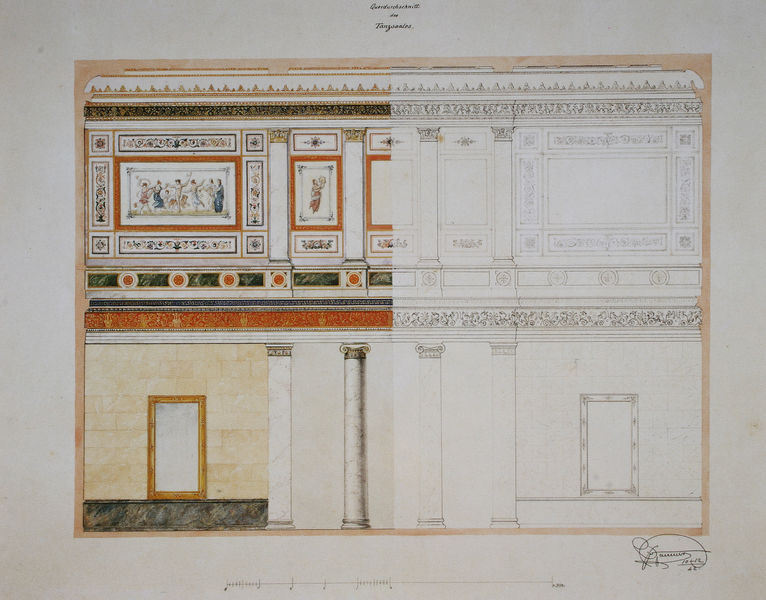
Titel: Königliches Schloß Athen, Querschnitt durch den Tanzsaal
Künstler: Friedrich von Gärtner
Standort: München
Institution: Architekturmuseum der Technischen Universität
Schlagwörter: blau, weiß, aquarell, gelb, grün, ocker, blumen, braun, bunt, fenster, grau, marmor, orange, pfeiler, raum, schwarz, skizze, säule, säulen, tür, zeichnung, zimmer, dach, gebäude, haus, rot, schloss, beige, malerei, ornament, tanz, wand, architektur, rahmen, stein, bild, signatur, spiegel, felder, figur, gold, reich, blatt, relief, farbig, papier, fassade, türen, farbe, grafik, graphik, linien, türe, pilaster, saal, figuren, dekoration, kartusche, salon, detail, gerade, ornamente, verzierung, stuck, antike, unterschrift, palast, palazzo, linie, koloriert, bleistift, mosaik, entwurf, kapitelle, kapitell, fries, sims, gesims, frontalansicht, wandaufriss, ionisch, halb, geschosse, plan, fresko, geraden, römisch, kapitel, fesnter, gallerie, groteske, riss, verziehrung, feston, aufriss, maßstab, säulenordnung, lisene, bauskizze, maße, konzept, geschoß, tafeln, wandfelder, wandgestaltung, wandfeld, -ansicht, lisen, konzeot, architekturdekor